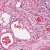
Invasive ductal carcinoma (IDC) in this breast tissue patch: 1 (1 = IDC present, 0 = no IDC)